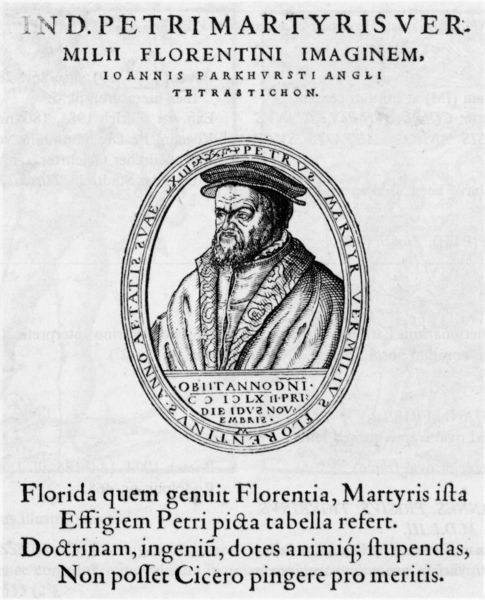
Titel: Bildnis des Petrus Martyr
Künstler: Jos Murer
Institution: (Seriendruck)
Schlagwörter: kopf, mann, umhang, weiß, frisur, hut, schwarz, stirn, zeichnung, bart, kappe, mütze, falten, gesicht, kragen, pelz, rahmen, bildnis, portrait, porträt, gewand, mantel, oval, rund, holzschnitt, schrift, papier, grafik, graphik, hat, robes, white, black, collar, face, grey, hair, nose, old, robe, inschrift, gown, pattern, print, faltenwurf, revers, deckel, philosoph, buch, medaillon, religion, druck, schwarz-weiß, radierung, stich, titel, seite, text, titelblatt, deckblatt, titelseite, römer, halbprofil, classic, classical, greek, man, roman, mittelalter, florenz, head, german, eyes, noble, märtyrer, schreiber, drawing, paper, gespiegelt, kupferstich, black and white, bust, frame, coat, fur, mouth, etching, illustration, beard, martyr, old man, jacket, writing, letters, person, wissenschaft, ancient, mantle, renaissance, rome, latein, lateinisch, ink, italian, artist, engraving, seal, lines, coin, book, learning, stamp, eyebrows, schrfit, gentleman, kupferstick, rich, plate, forehead, page, round, angry, poster, latin, black & white, potrait, mustache, shape, words, image, press, medallion, cicero, printed, frown, european, emblem, martyrs, framed, florence, prints, author, petrimartyrisver, schupe, schaupe, literature, nobleman, propaganda, mand, stern, science, peter, advertisement, printing press, frontispiece, florida, petrarch, parkhurst, petri, writer, balck, title, [romt, frontispice, guy, beret, florentina, pamphlet, florentia, foreign, typography, oblong, obitannodni, advert, scowl, usa, lettering, martyrer, martyris, floentini, old dude, certificate, rob, frowning, milii, florentini, imaginem, ioannis, parkhvrsti, numerals, tract, quem, genuit, flerentia, graving, creased, florentine, firenze, imaginen, ind.petrimartyrisver, ind, obiitannodni, effigiem, angry man, milii florentini imaginem, pag, meladdion, man old, moddy, french poster